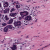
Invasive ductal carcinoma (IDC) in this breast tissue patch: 0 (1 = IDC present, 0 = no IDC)